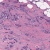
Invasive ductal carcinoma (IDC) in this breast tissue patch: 1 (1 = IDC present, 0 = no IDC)